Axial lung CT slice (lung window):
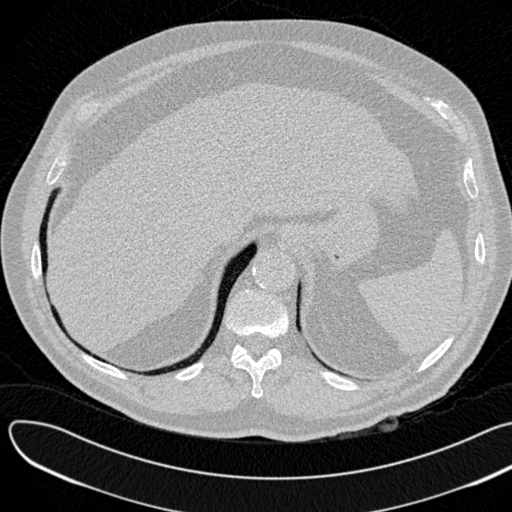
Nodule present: no